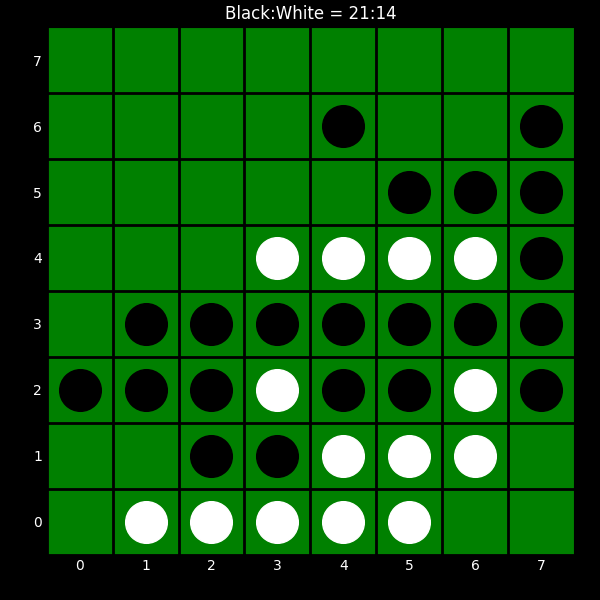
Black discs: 21
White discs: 14